Aerial crown-view tile of a tropical tree (Barro Colorado Island, Panama), acquired 20241112:
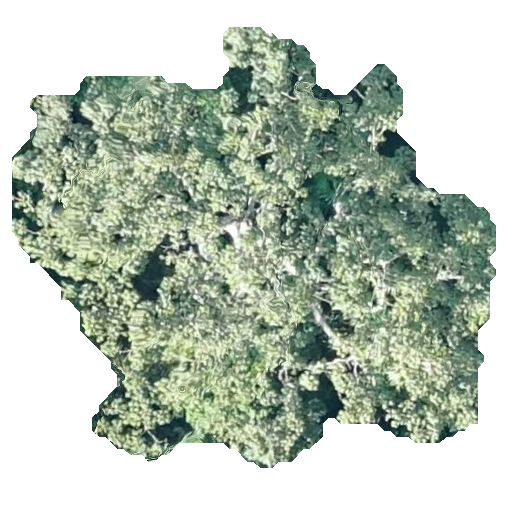
Species: Pseudobombax septenatum
GBIF accepted scientific name: Pseudobombax septenatum
Crown area: 230.638 m²